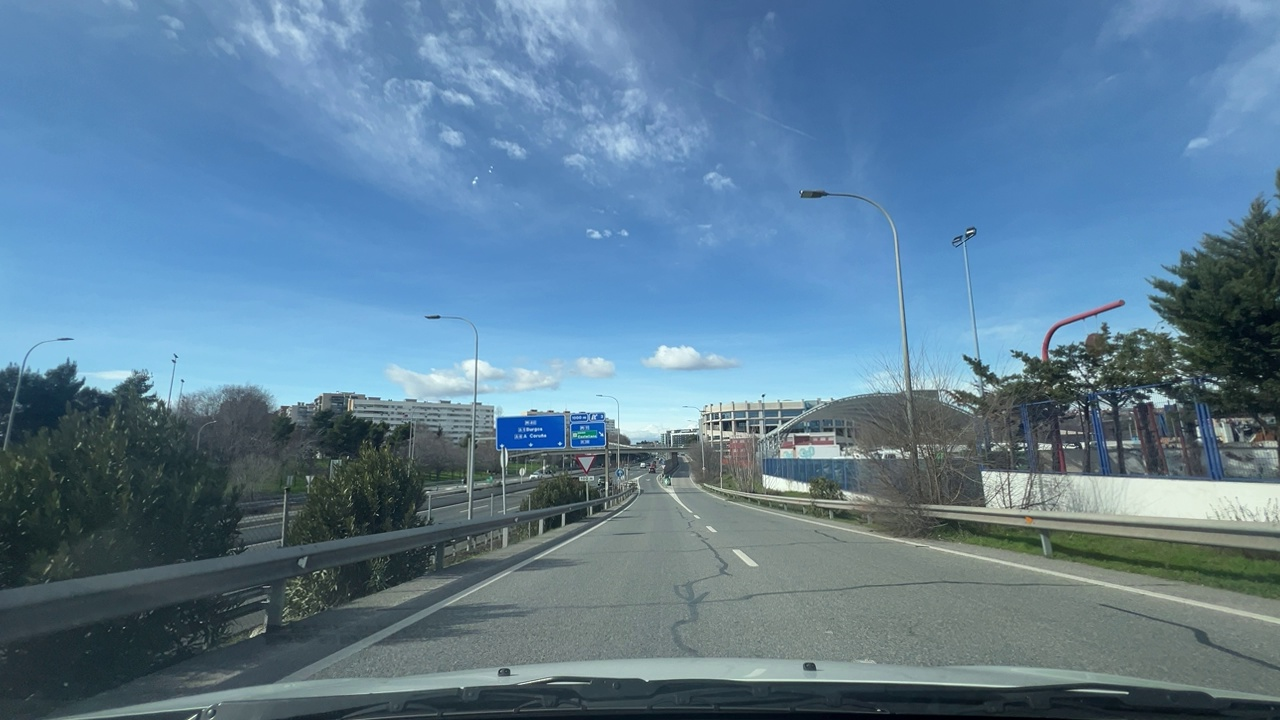
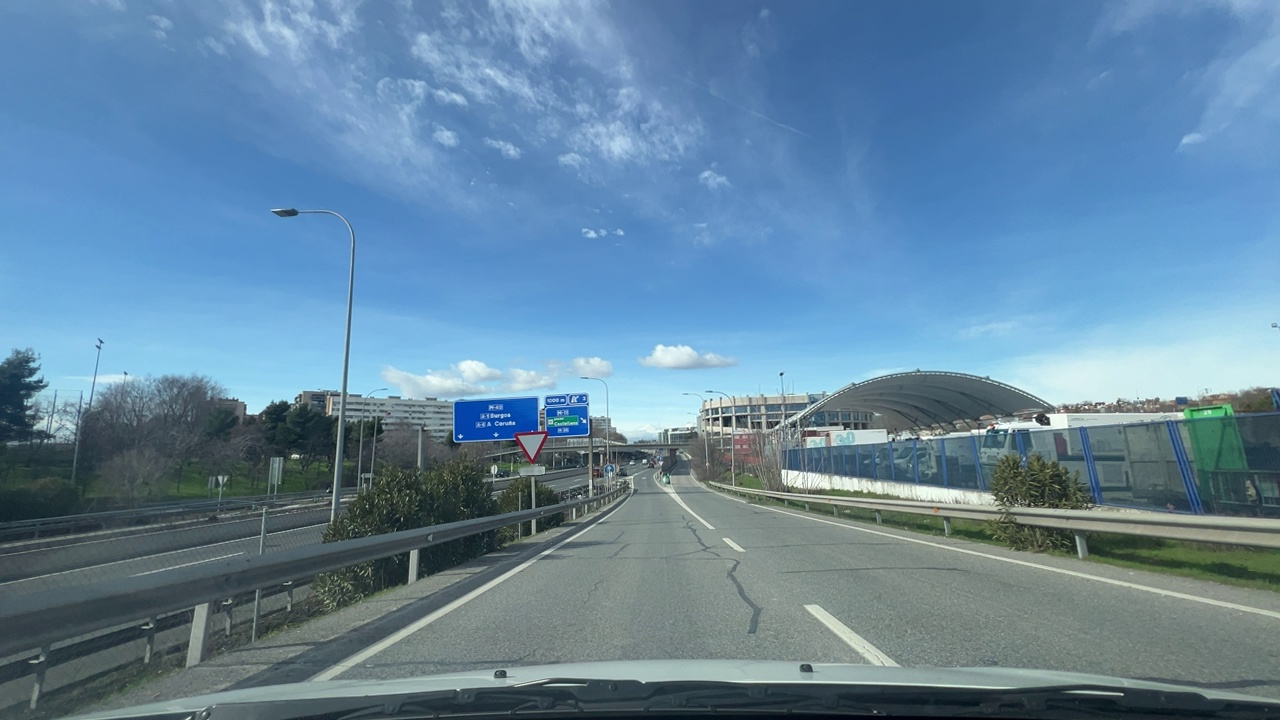
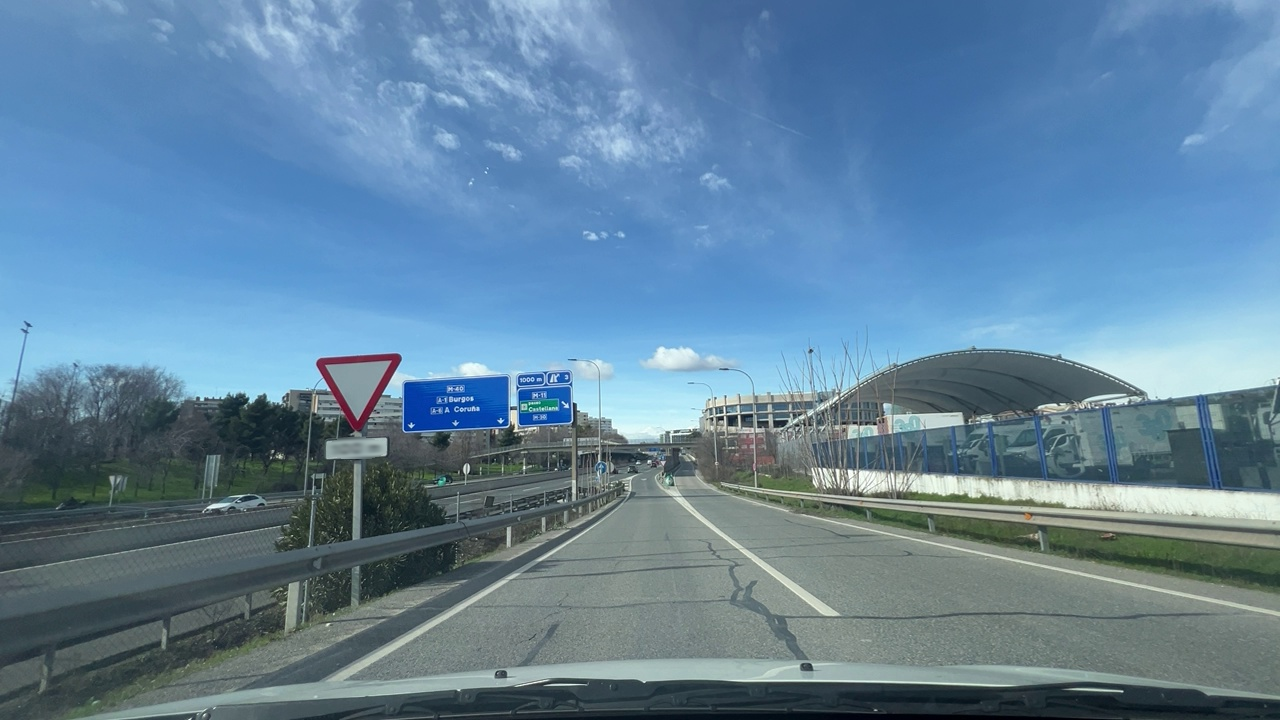
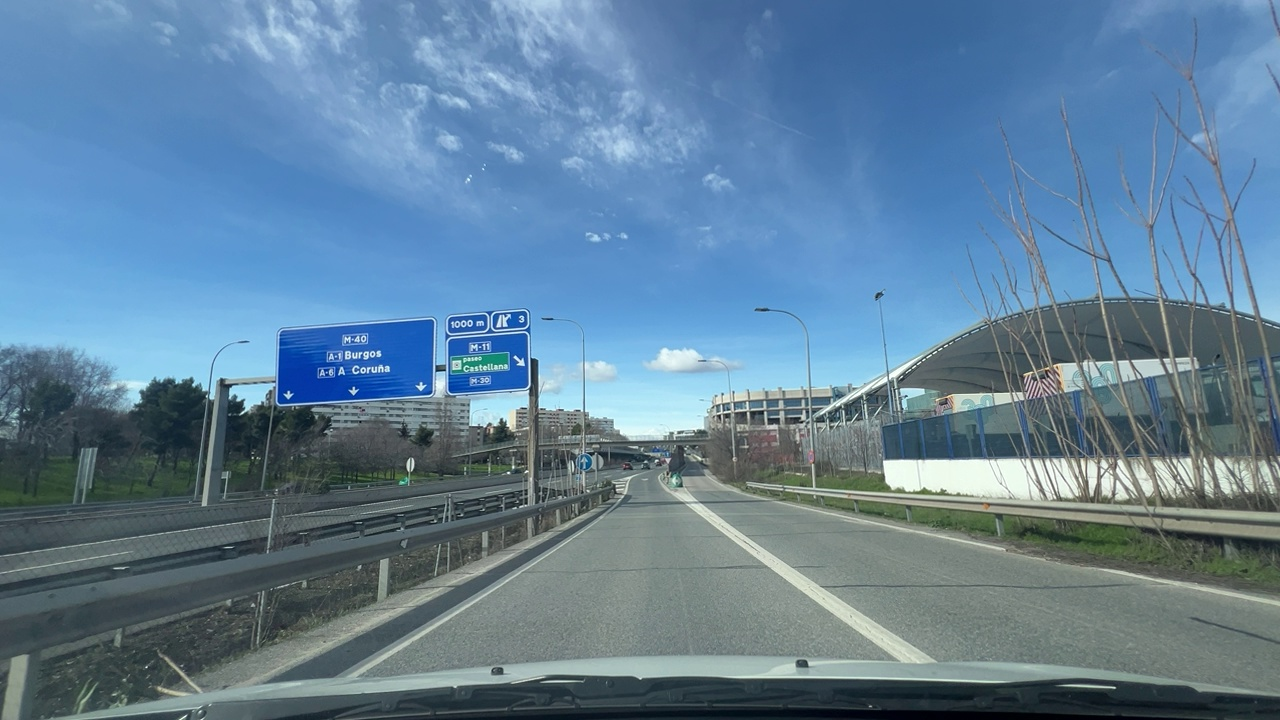
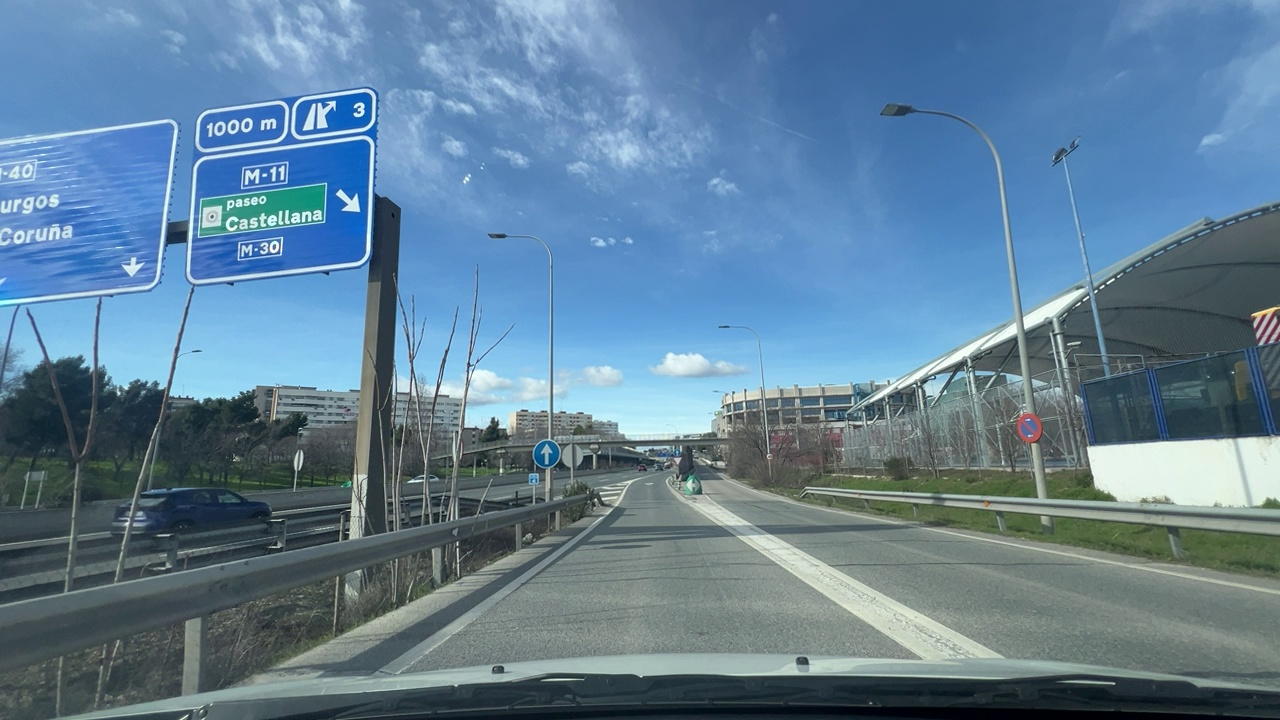
Situation: empty
Question: Is a roundabout visible ahead in the ego direction?
Answer: No
Reasoning: No roundabouts visible ahead, the vehicle is preparing to enter a highway as it is on a acceleration lane

Situation: empty
Question: Is the ego vehicle stationary while another vehicle crosses its path within the roundabout?
Answer: No
Reasoning: The vehicle is not stationary and not roundabouts are visible

Situation: empty
Question: Are multiple speed limit signs with different values visible?
Answer: No
Reasoning: There are no multiples speed limit signs with different values ahead

Situation: empty
Question: Is there a speed limit sign regulating the ego lane?
Answer: No
Reasoning: No speed limit signs regulating the ego lane can be seen